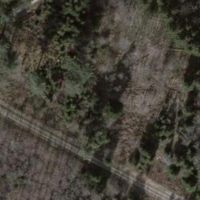
EUNIS habitat code: 43
Species observed at this site:
Campanula patula